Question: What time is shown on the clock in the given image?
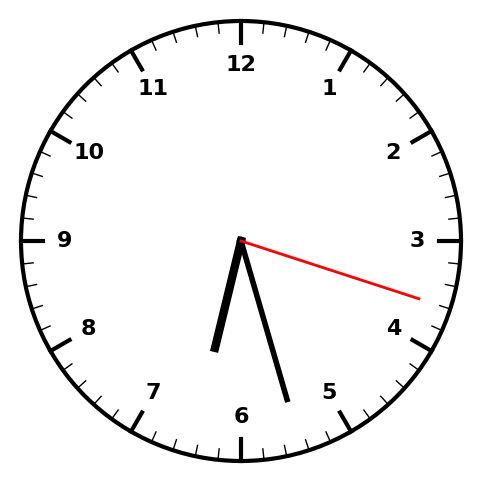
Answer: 06:27:18